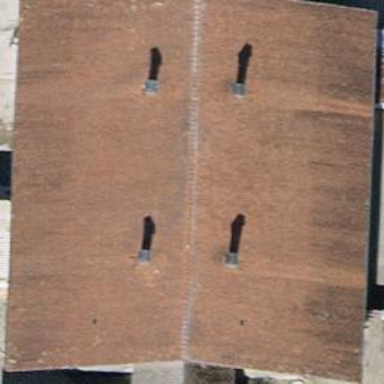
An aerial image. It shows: Building with gabled roof made of roof tiles. The roof is oriented along the structure.